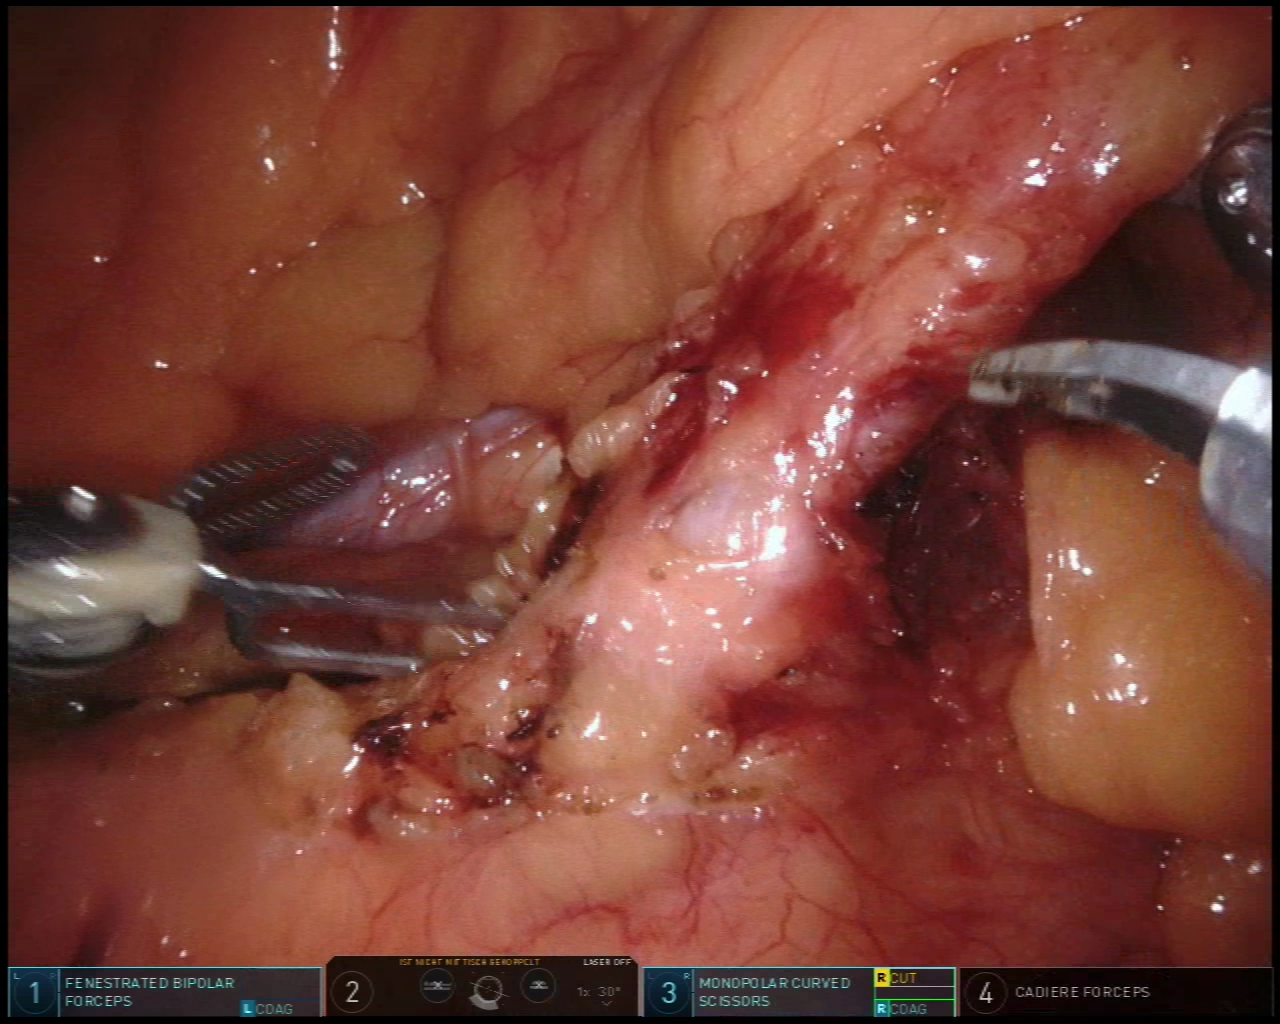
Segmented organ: intestinal_veins
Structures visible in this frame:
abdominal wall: no
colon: no
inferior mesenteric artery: yes
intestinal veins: yes
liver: no
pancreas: no
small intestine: no
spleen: no
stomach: no
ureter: no
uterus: no
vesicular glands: no